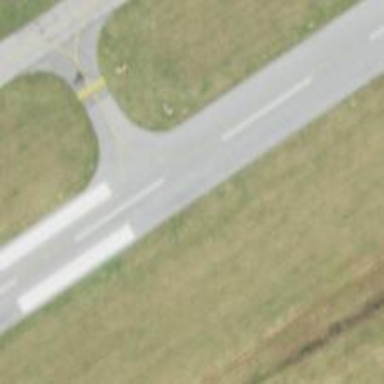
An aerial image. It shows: Image of taxiway at airport.